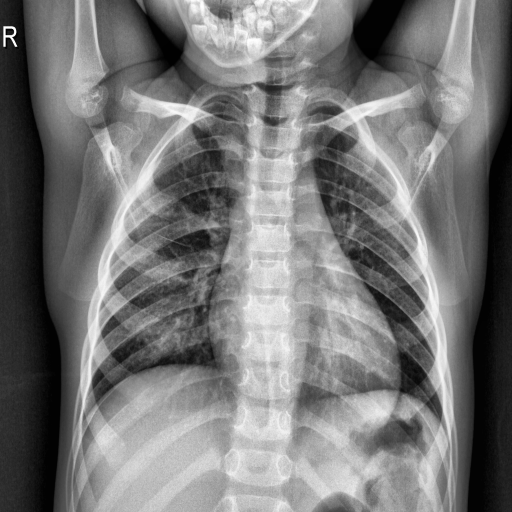
Finding: NORMAL